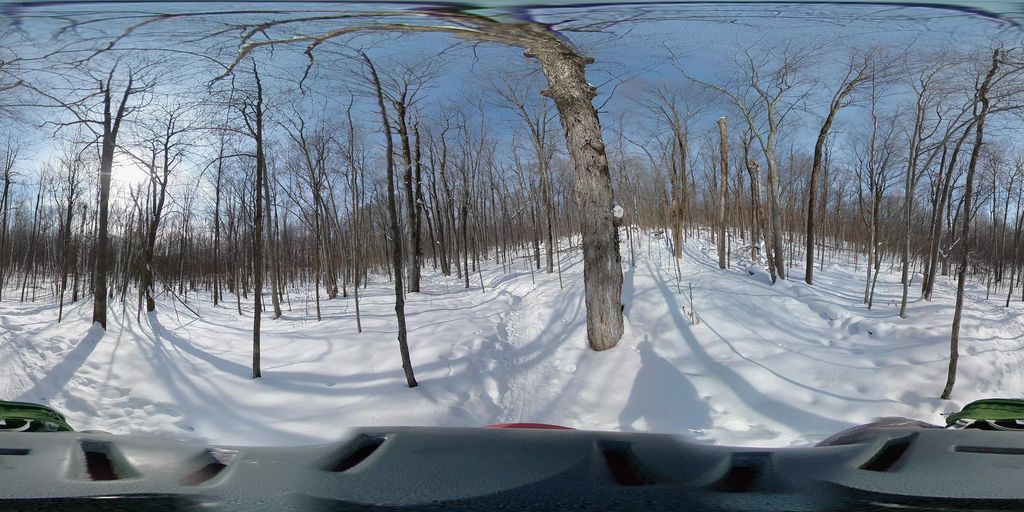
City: ottawa-gatineau